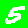
Digit: 5